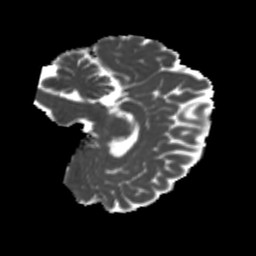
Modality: MD
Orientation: sagittal
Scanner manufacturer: siemens
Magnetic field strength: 3 T
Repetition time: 4 s
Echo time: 0.0594 s